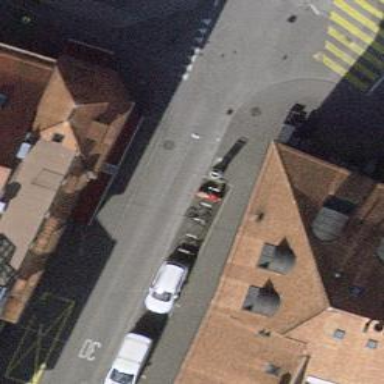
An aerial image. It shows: Bicycle parking area with stands.